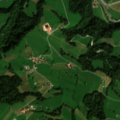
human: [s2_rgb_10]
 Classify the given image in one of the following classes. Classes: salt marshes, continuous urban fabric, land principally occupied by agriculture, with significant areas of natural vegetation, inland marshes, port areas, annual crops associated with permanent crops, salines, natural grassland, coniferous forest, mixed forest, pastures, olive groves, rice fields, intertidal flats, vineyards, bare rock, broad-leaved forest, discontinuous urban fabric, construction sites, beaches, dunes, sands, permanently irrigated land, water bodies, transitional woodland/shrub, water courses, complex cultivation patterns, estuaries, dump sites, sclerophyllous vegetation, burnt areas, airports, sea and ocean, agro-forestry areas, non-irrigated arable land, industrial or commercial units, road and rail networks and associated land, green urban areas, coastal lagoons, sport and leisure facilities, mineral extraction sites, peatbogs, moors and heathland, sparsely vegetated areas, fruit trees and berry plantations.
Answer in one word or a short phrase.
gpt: pastures, complex cultivation patterns, coniferous forest, mixed forest